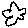
Label: star